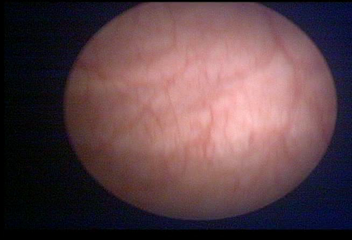
Modality: WLC
Class: Normal mucosa
Bladder cancer association: No